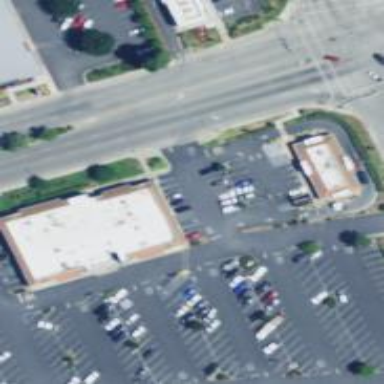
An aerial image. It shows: Car rental service.